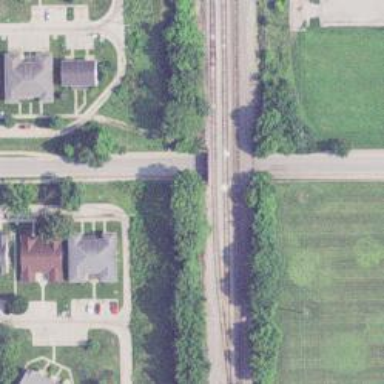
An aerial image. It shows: Crossing for the railway.